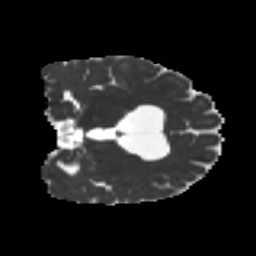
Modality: MD
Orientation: coronal
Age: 23
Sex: female
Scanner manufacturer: ge
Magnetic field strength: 3 T
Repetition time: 7.8 s
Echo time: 0.0612 s